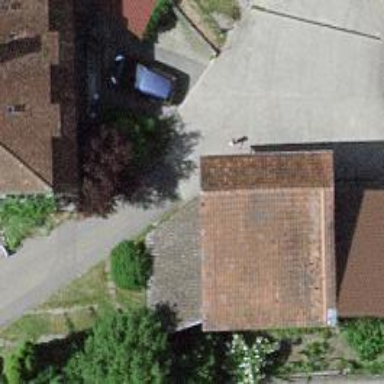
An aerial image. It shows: Rural barn.